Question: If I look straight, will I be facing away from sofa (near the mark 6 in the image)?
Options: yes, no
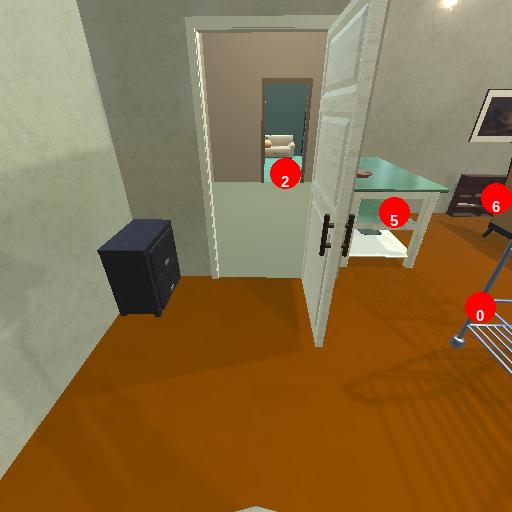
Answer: yes